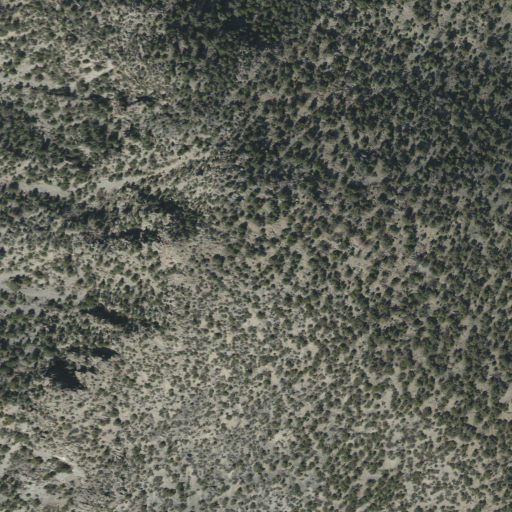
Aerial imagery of mountain in Utah named South Peak containing only evergreen forest